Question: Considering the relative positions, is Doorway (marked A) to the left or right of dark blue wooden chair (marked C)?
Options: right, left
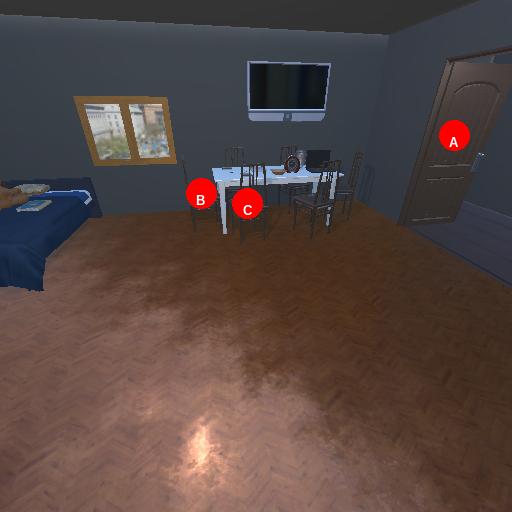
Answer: right